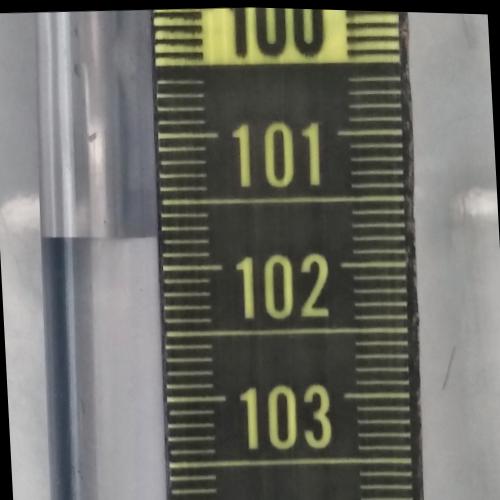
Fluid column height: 101.8 cm